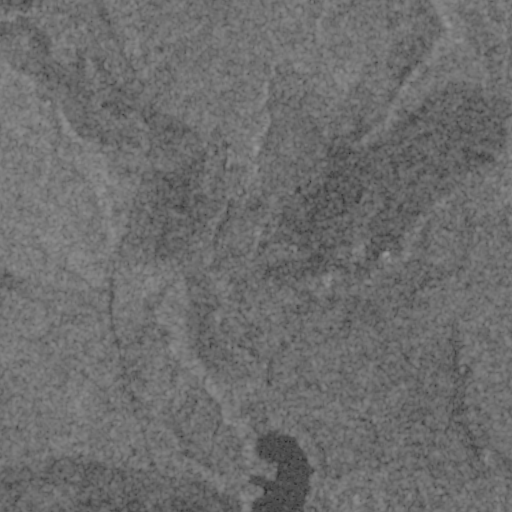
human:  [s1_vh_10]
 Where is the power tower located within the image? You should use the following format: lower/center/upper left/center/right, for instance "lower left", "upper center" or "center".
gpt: The power tower is located in the lower left of the image.
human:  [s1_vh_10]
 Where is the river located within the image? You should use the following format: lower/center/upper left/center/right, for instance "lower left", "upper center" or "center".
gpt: The river is located in the lower center of the image.
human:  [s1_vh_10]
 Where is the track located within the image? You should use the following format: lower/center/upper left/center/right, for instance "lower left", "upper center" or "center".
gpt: There is no track in the image.

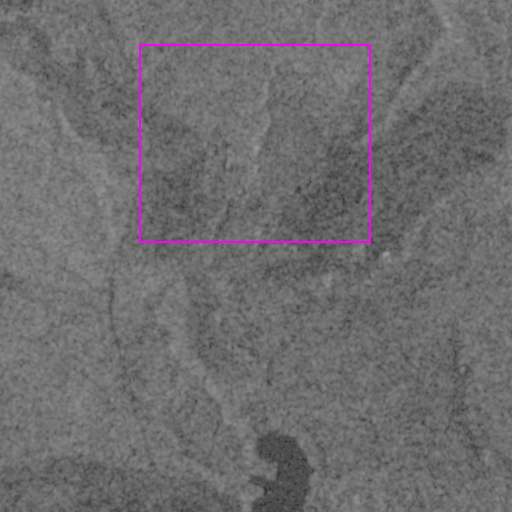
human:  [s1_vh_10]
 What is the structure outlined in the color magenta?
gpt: There is no magenta outline.
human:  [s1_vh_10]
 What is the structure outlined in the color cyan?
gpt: There is no structure outlined in cyan.